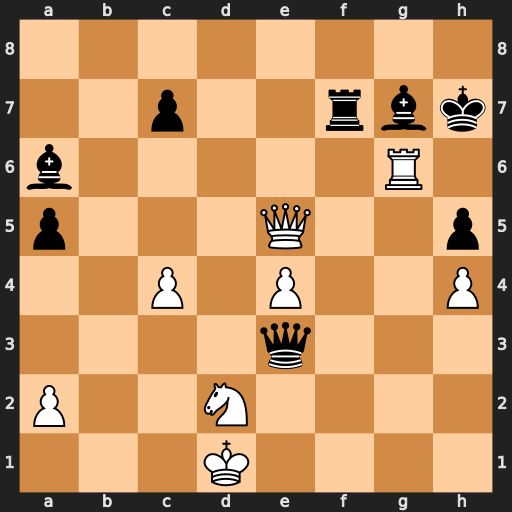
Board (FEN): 8/2p2rbk/b5R1/p3Q2p/2P1P2P/4q3/P2N4/3K4
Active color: w
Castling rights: -
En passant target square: -
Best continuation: Qxh5+ Kg8 Rxa6